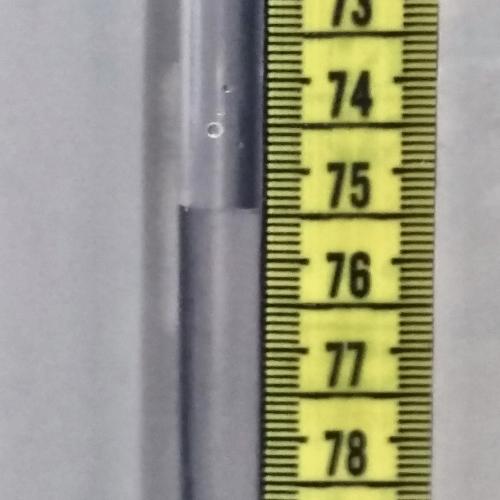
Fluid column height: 75.4 cm